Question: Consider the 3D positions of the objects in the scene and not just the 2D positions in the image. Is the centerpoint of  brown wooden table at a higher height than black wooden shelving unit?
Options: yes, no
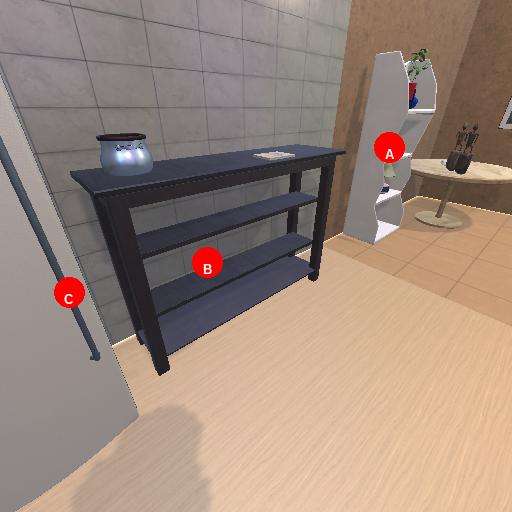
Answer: yes